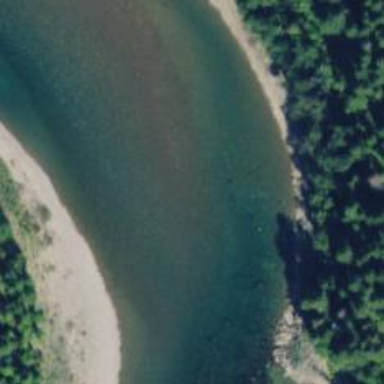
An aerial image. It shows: Beautiful river scene.